Interaction volume radius: 10 \u00c5
Interaction volume height: 15 \u00c5
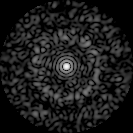
Disorder parameter: 0.8584